RGB frame:
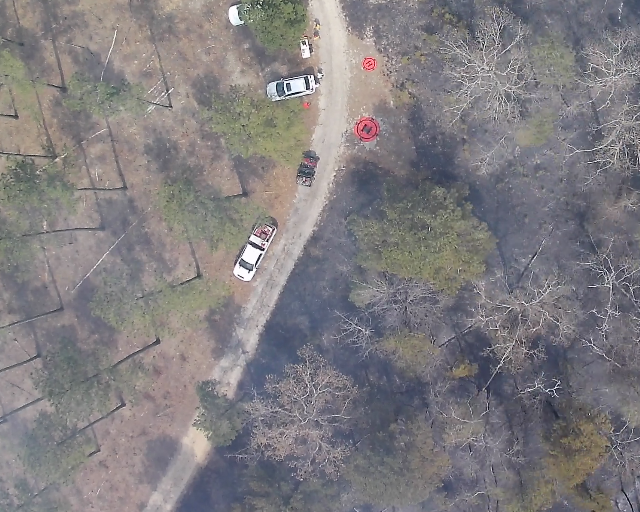
Thermal frame:
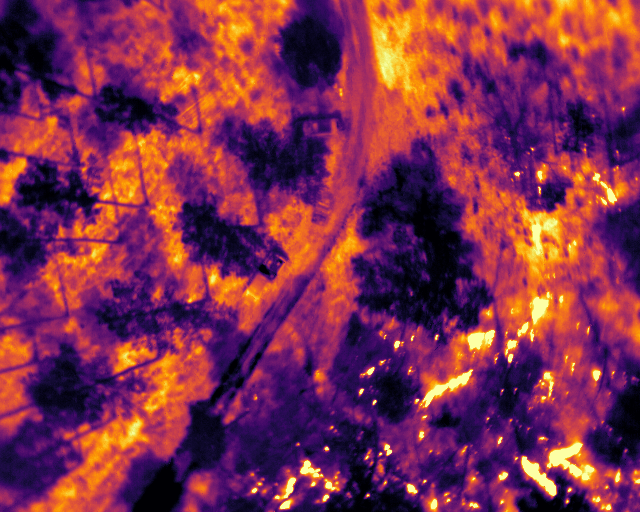
Captured: 2026-02-26 03:41:43
Pixels at or above 80 °C: 604 (fraction of frame: 0.001843)